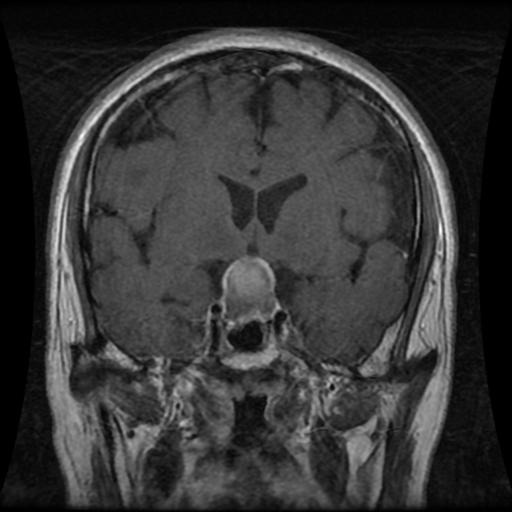
Label: pituitary